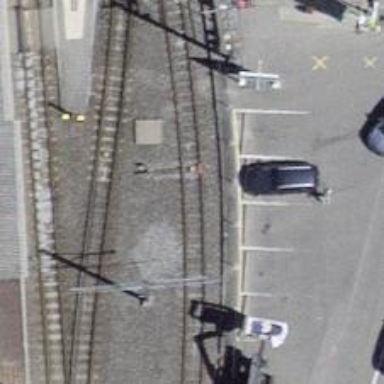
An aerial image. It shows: Narrow-gauge railway service yard with 1 track. The railway is electrified with contact line.